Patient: sex F, age 57
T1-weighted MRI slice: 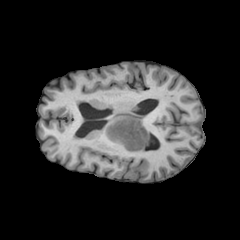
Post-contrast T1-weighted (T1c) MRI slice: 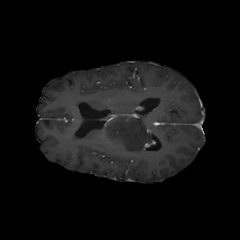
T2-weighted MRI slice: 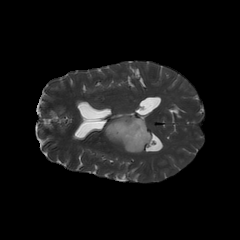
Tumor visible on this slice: yes
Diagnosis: Astrocytoma, IDH-wildtype
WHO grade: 3